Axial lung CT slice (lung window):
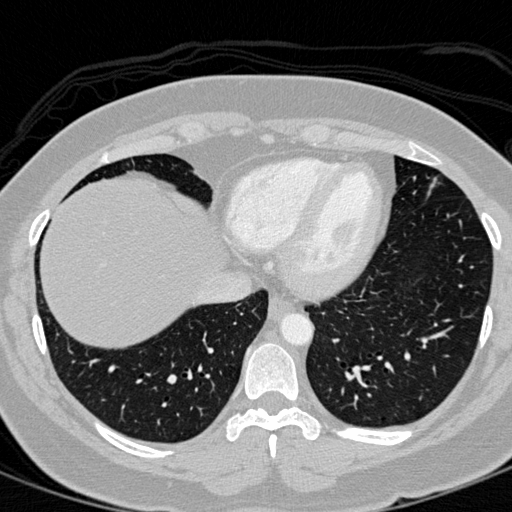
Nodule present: no